Question: I have a page that has a highcharts.com heat map on. That works well enough, but what I would like to is make each row independent an independent heat map, on the bottom row, that would be a heat map with a low value of 59 and high value of 621 spanning from yellow to red. Like wise, the second row would have a low value value 1 as yellow and 27 for the red value. In effect, it would be visually normalized through this sequences.
Does that make sense?

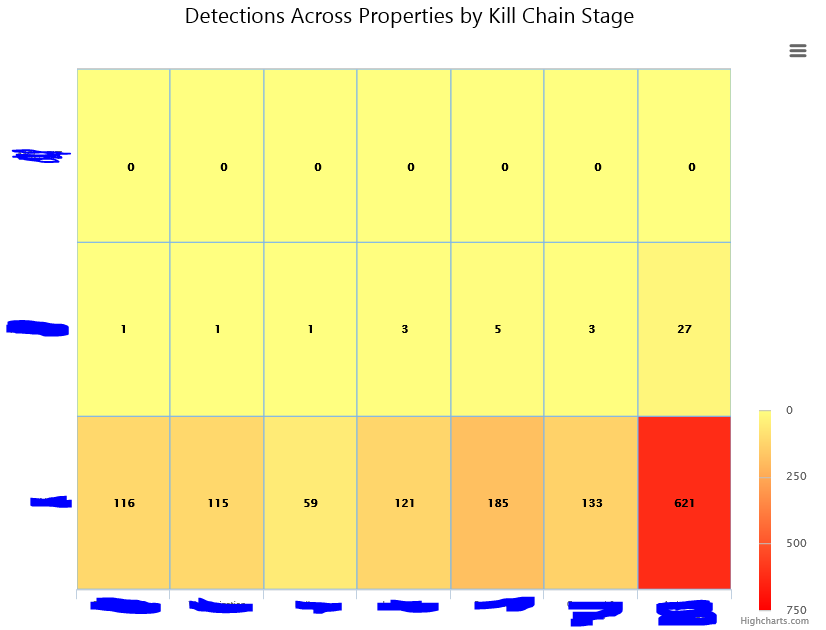
Answer: Unfortunately at this moment you can use only single colorAxis.